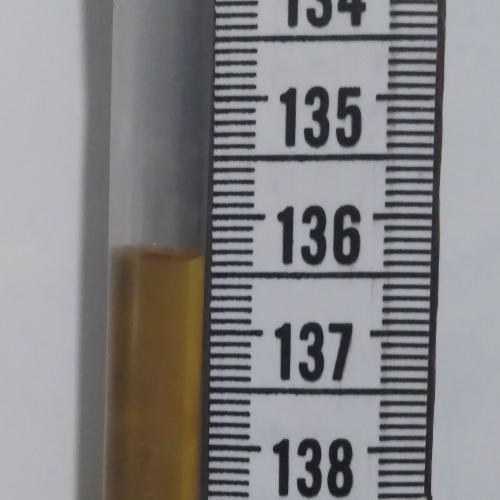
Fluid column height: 136.3 cm